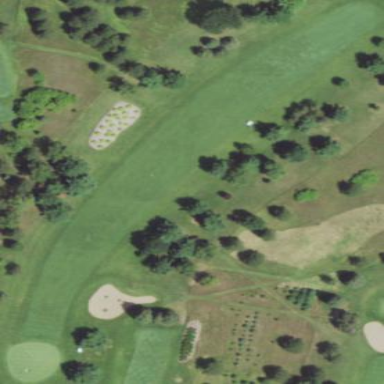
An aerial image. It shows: Grassy area designated as golf fairway.